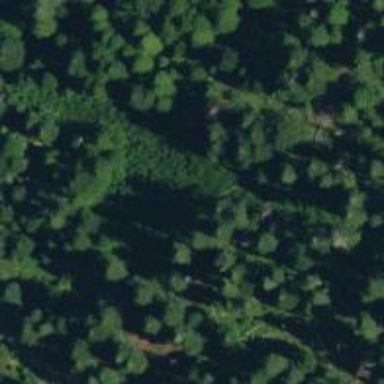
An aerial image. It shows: Wet meadow with wooded vegetation.